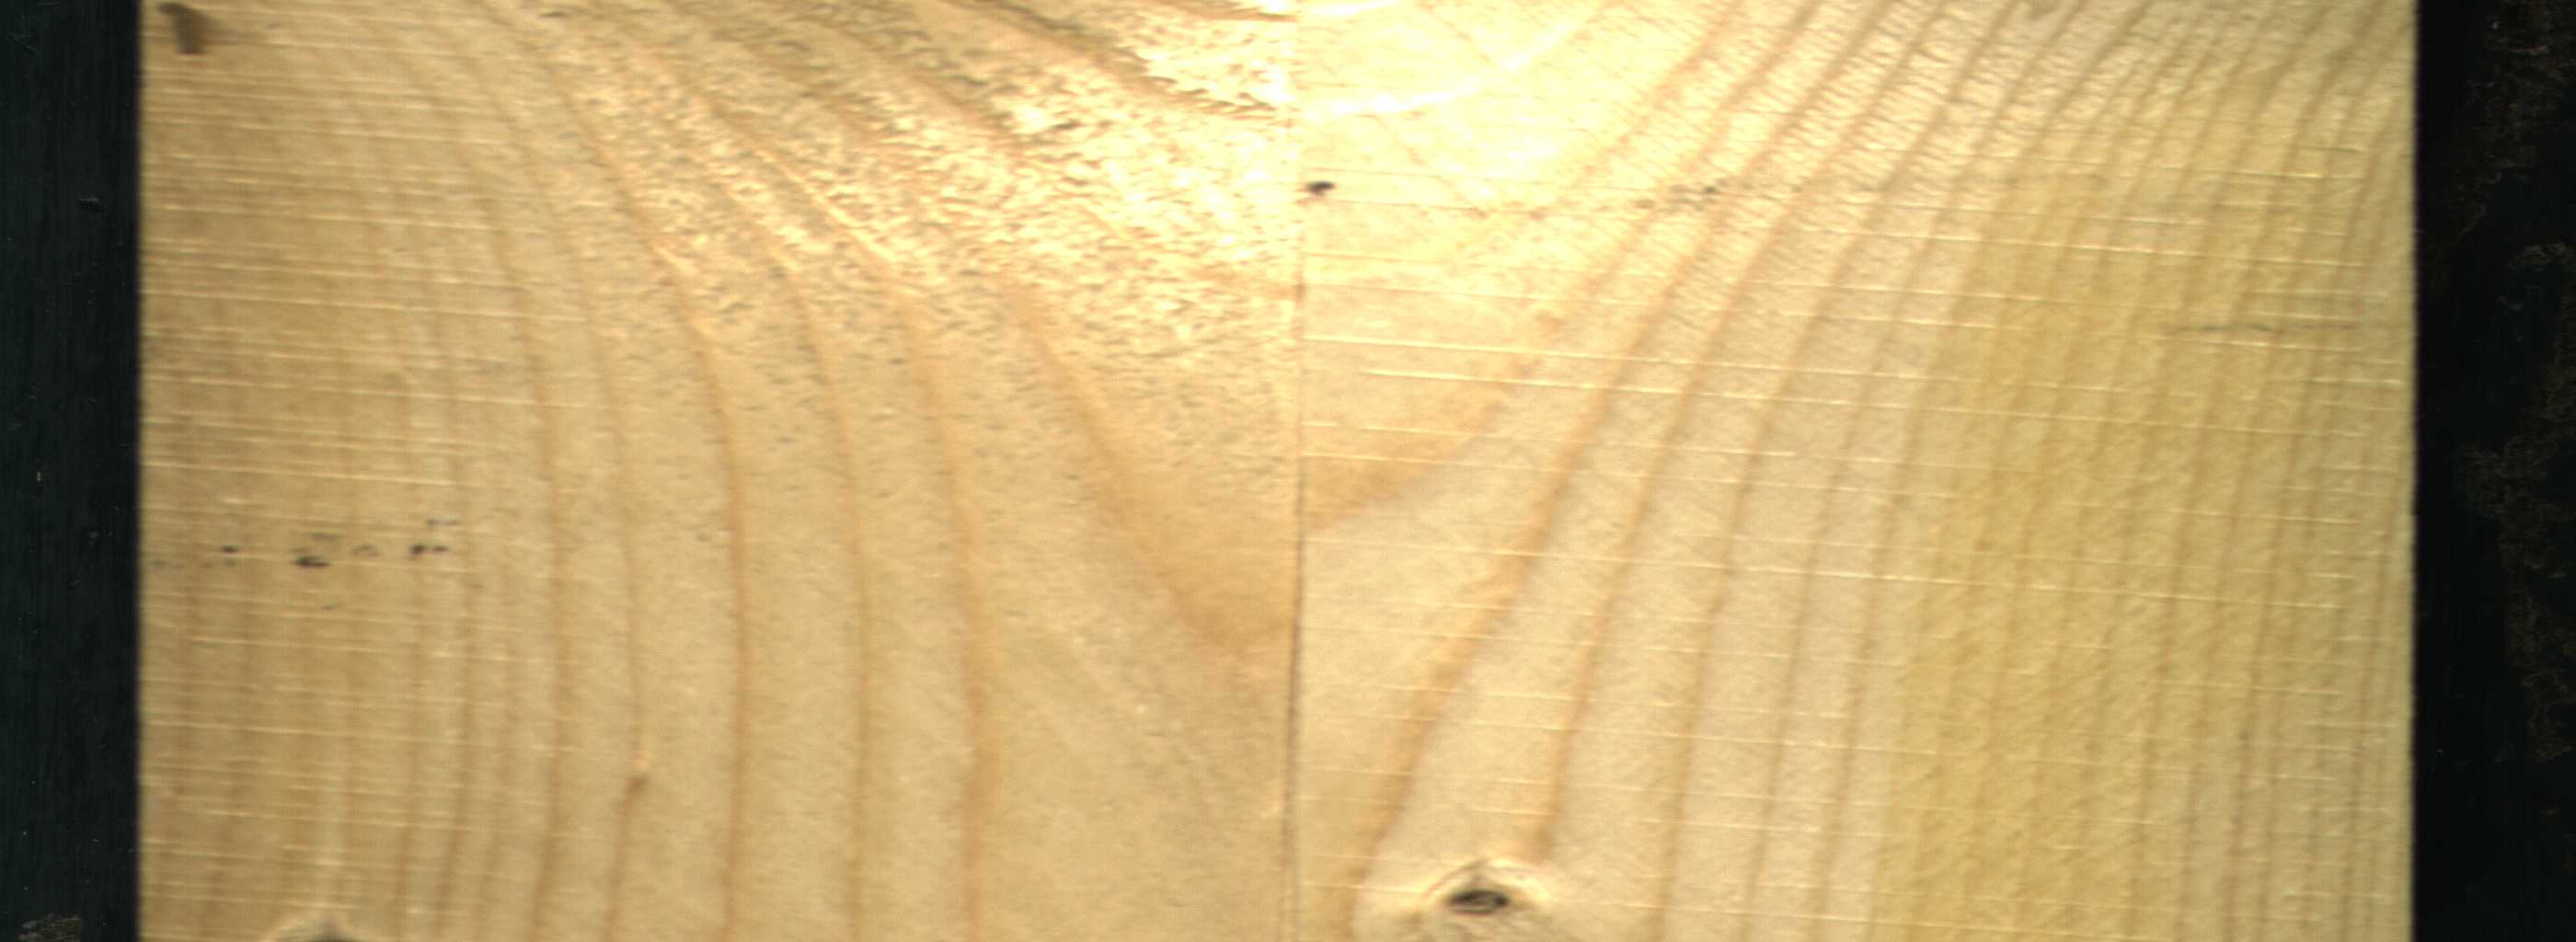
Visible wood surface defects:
Live_Knot